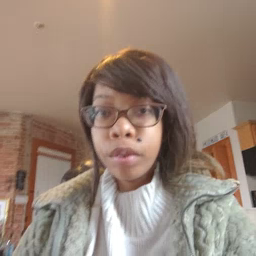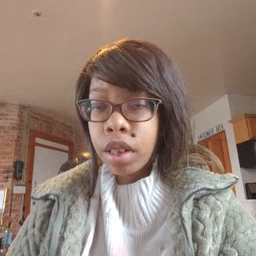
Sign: clown